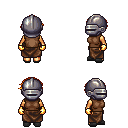
a pixel art fantasy rpg character, female body template, human, tanned skin, brown sleeveless shirt, robe skirt, light blonde short bangs hairstyle, metal helm, gold gloves, gray slippers, four views (front, back, left, right), 2x2 character sprite sheet, small pixel art, hard edges, no anti-aliasing